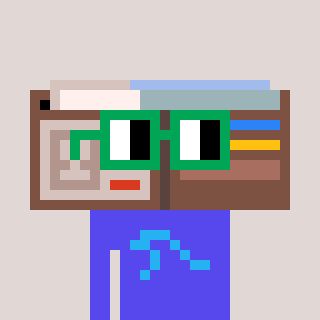
a pixel art character with square green glasses, a wallet-shaped head and a computerblue-colored body on a warm background